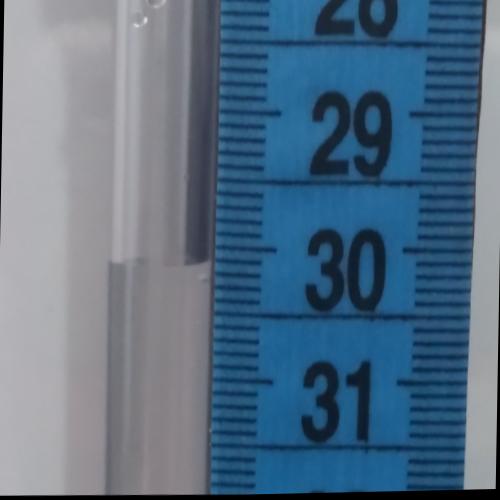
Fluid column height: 30.1 cm